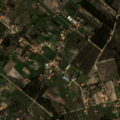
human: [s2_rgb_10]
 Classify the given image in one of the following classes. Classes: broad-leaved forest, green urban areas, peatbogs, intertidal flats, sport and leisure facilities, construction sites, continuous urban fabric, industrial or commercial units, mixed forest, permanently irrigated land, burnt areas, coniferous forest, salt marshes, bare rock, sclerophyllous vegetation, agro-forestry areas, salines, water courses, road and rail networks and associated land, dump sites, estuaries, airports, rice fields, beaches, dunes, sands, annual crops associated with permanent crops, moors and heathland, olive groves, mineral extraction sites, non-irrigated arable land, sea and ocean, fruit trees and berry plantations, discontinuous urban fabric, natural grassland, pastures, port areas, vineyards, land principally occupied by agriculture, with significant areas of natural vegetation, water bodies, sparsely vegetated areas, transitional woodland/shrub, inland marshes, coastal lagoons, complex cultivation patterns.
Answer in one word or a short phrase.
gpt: complex cultivation patterns, land principally occupied by agriculture, with significant areas of natural vegetation